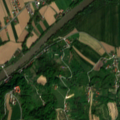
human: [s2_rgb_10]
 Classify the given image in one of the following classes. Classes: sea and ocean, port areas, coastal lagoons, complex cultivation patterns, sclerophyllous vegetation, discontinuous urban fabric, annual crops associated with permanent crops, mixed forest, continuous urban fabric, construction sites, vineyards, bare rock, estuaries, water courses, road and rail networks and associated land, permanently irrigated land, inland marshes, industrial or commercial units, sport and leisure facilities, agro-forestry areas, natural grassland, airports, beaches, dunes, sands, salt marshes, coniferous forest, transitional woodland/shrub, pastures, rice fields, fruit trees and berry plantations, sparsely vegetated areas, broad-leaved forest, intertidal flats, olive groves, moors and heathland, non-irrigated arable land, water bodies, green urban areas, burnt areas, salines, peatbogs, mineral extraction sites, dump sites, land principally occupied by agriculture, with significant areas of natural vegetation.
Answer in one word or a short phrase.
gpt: discontinuous urban fabric, non-irrigated arable land, complex cultivation patterns, land principally occupied by agriculture, with significant areas of natural vegetation, broad-leaved forest, mixed forest, water courses